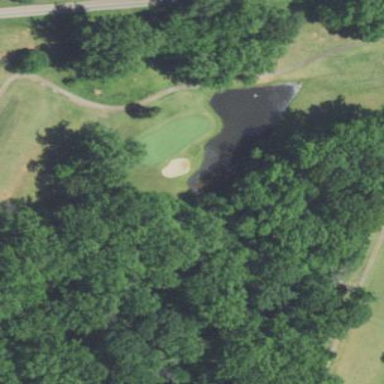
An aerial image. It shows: Water hazard in golf course. The hazard is natural water feature.